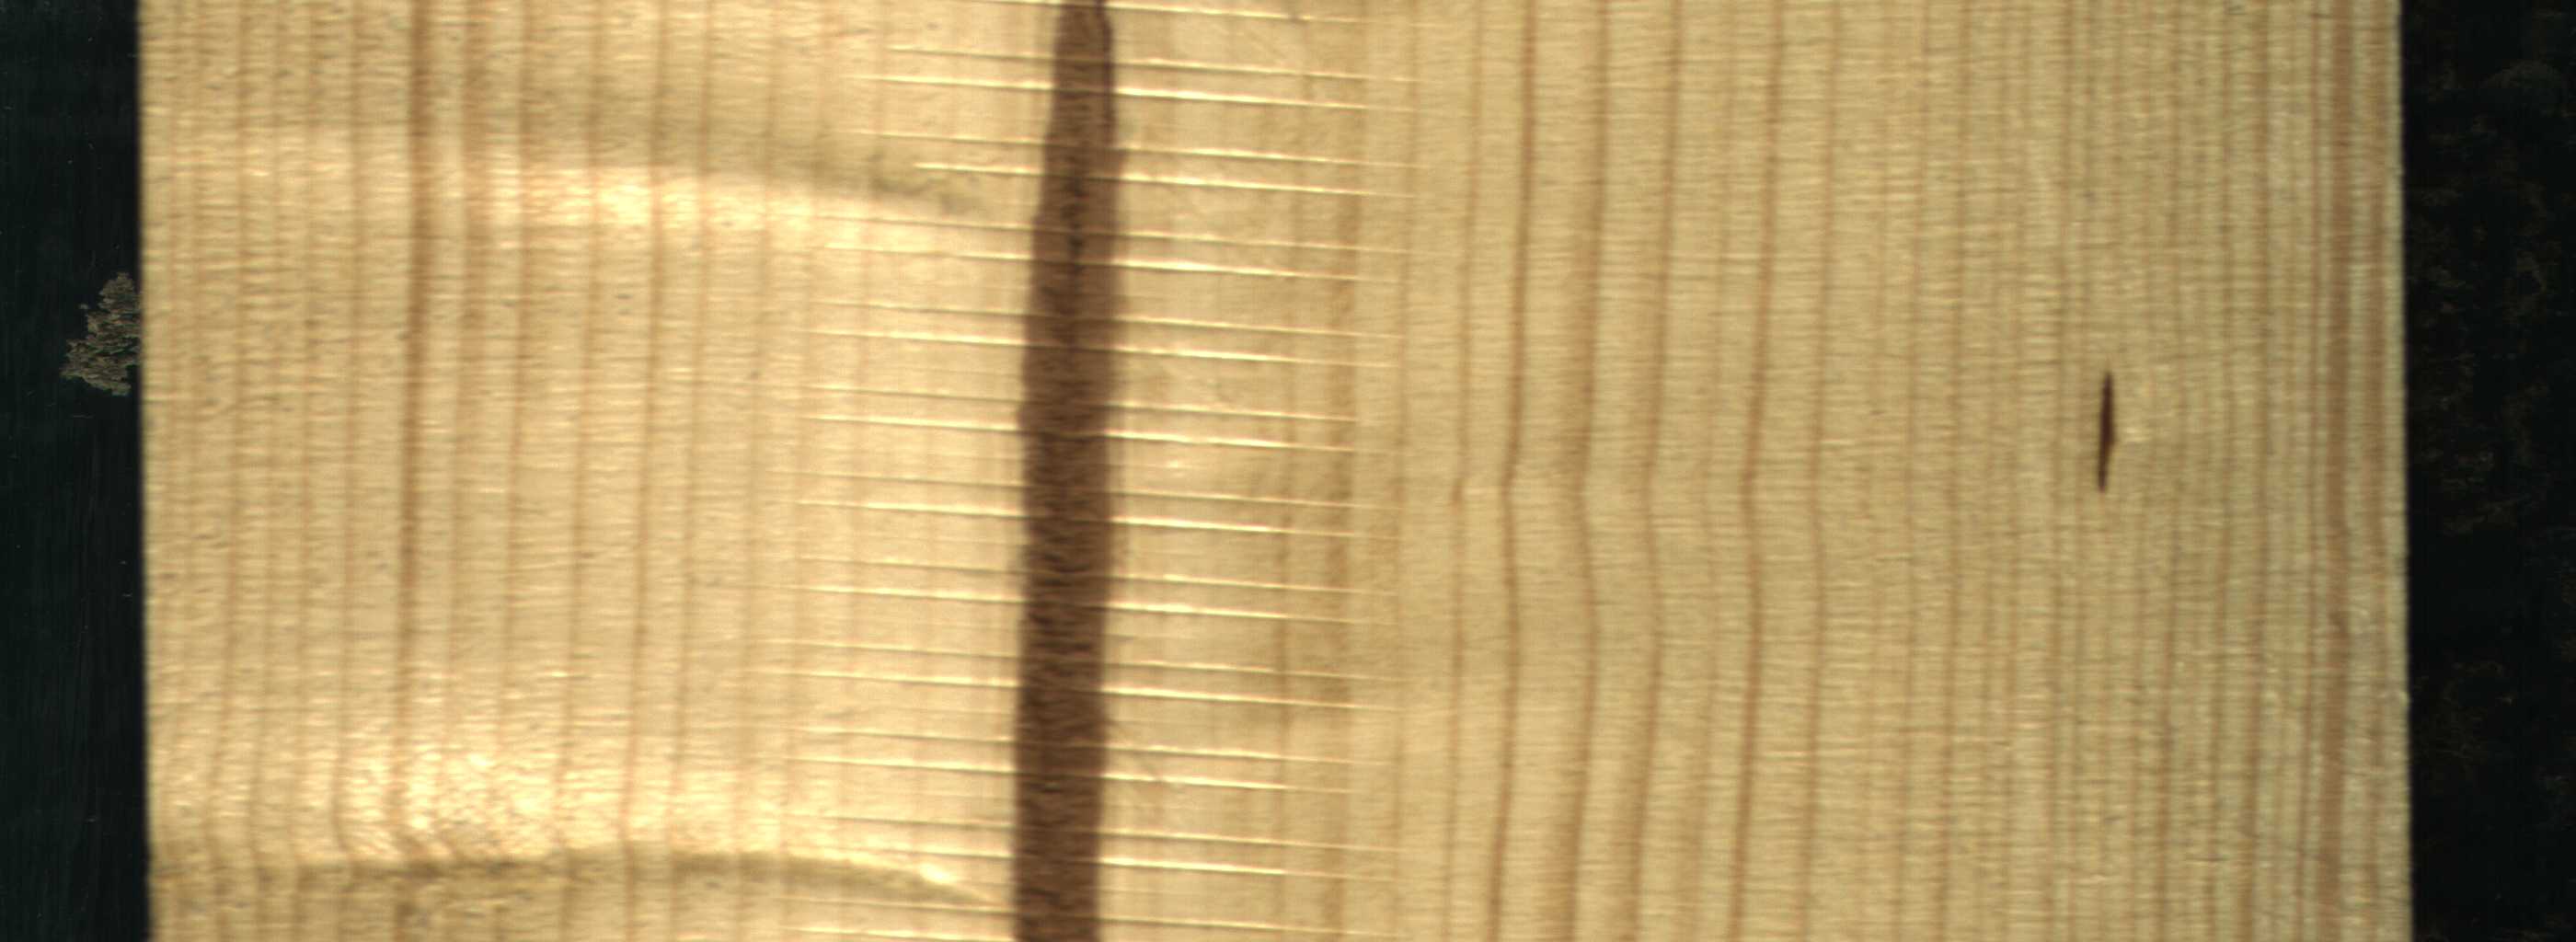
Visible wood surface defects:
Marrow
resin